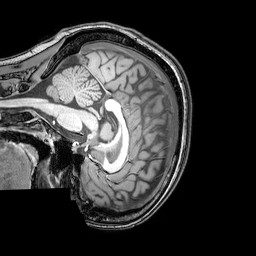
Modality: T1w
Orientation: sagittal
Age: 24
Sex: female
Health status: healthy
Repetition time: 0.081 s
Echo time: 0.037 s